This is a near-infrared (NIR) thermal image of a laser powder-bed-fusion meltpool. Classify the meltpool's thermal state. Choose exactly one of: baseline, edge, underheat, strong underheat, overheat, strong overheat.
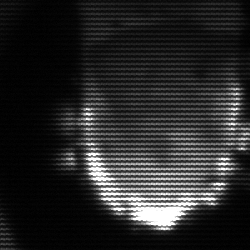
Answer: baseline